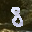
Label: 8